Field crop: maize
Growth stage: 2
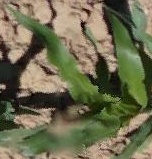
Species: maize